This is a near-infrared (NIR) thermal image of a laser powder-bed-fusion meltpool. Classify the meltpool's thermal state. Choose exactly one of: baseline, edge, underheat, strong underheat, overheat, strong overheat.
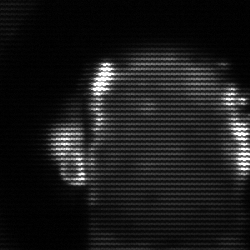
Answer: baseline